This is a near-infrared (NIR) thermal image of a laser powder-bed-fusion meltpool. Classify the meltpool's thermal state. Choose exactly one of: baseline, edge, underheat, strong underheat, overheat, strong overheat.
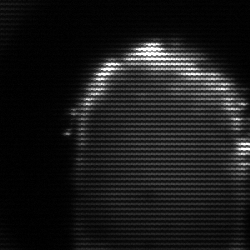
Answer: baseline